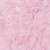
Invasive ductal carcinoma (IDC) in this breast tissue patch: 0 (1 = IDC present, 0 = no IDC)